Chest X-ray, AP view. Patient: 60 years old, sex M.
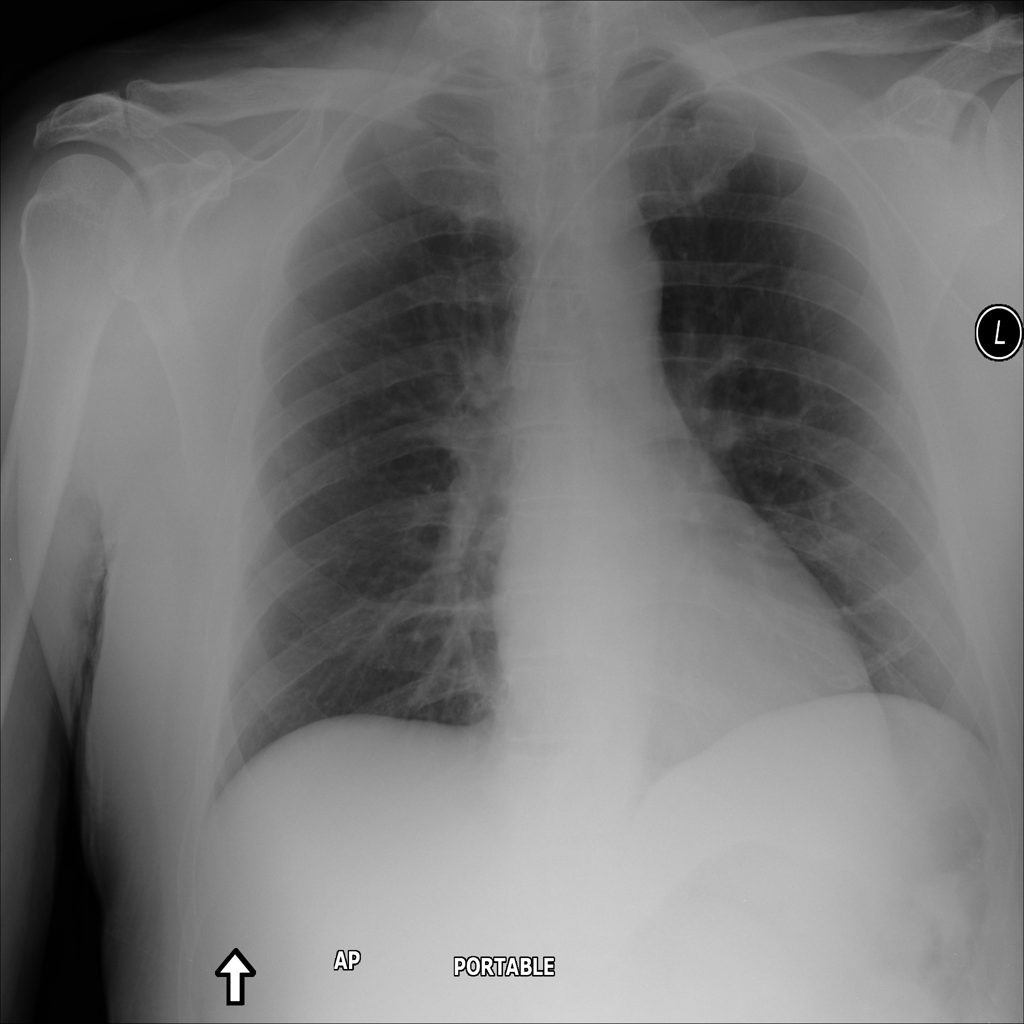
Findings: No Finding